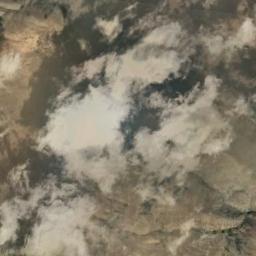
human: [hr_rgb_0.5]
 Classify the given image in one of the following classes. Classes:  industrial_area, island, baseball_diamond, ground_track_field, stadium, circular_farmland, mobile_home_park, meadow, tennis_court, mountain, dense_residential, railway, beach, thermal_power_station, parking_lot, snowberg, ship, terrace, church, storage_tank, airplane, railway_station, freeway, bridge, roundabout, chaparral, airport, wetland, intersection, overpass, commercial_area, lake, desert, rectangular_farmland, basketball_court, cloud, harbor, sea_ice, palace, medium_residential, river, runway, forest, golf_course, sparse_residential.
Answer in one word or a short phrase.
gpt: cloud